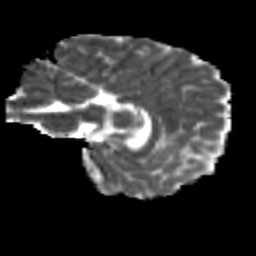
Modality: MD
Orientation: sagittal
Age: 8
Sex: female
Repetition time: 9.4 s
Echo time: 0.089 s